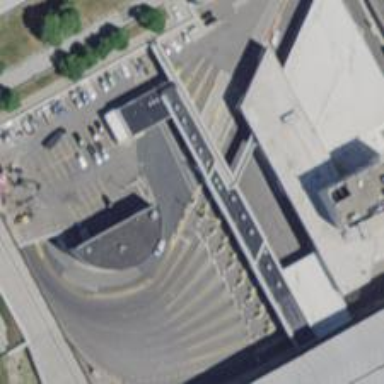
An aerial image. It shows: Border control barrier.